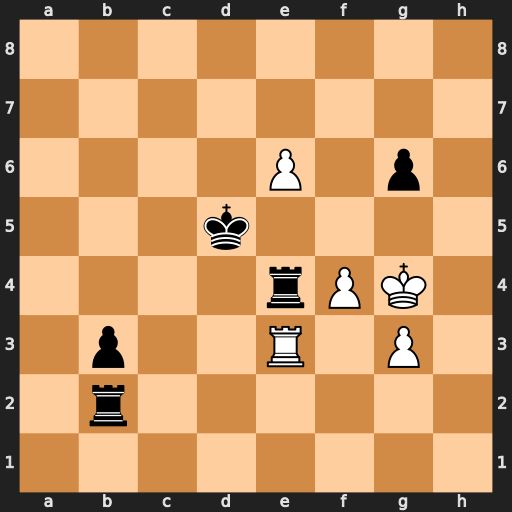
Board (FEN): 8/8/4P1p1/3k4/4rPK1/1p2R1P1/1r6/8
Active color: w
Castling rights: -
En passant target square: -
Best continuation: Rxe4 Kxe4 e7